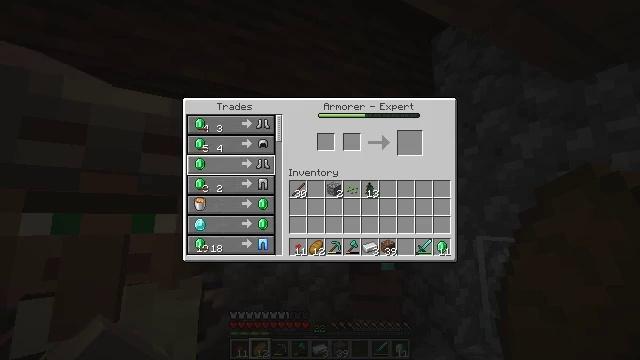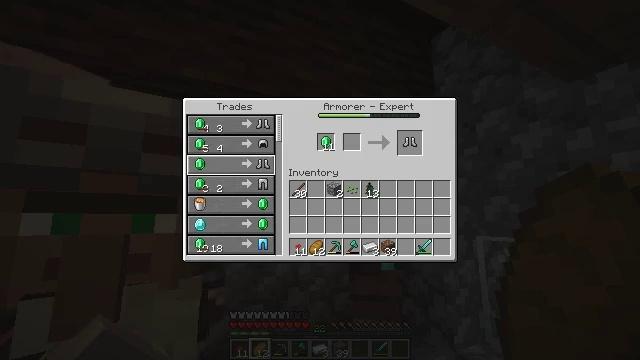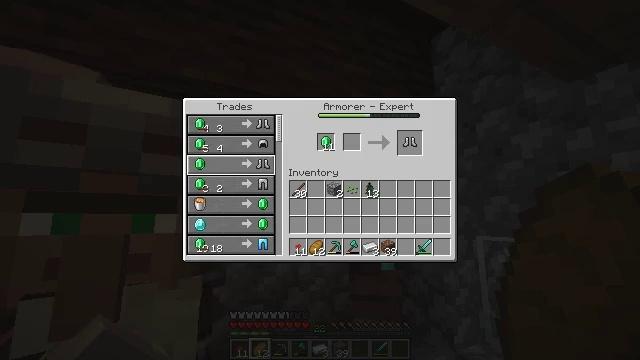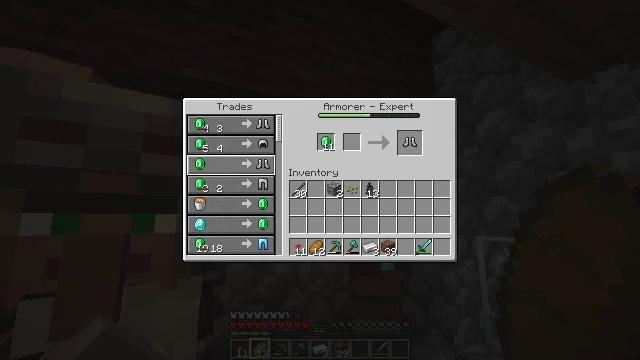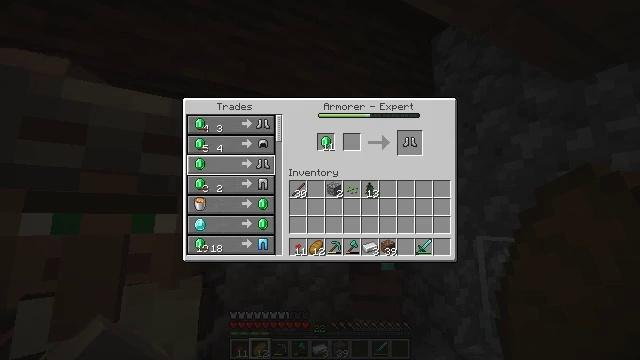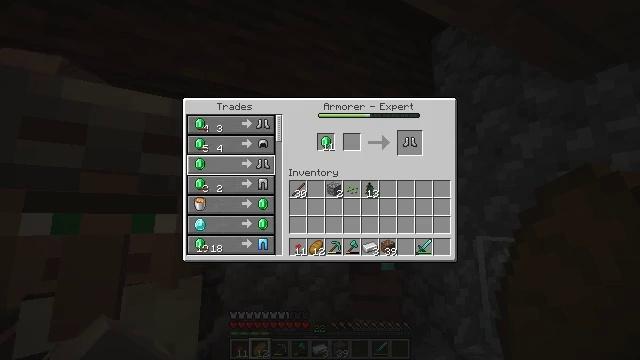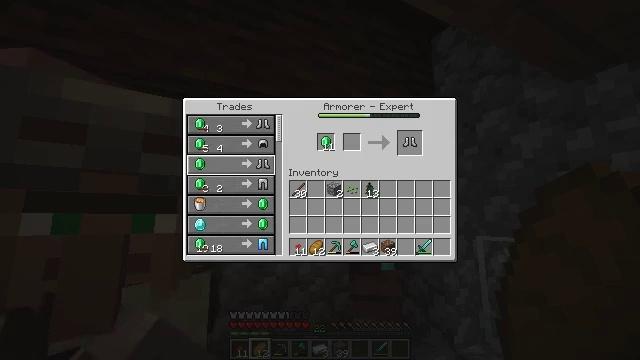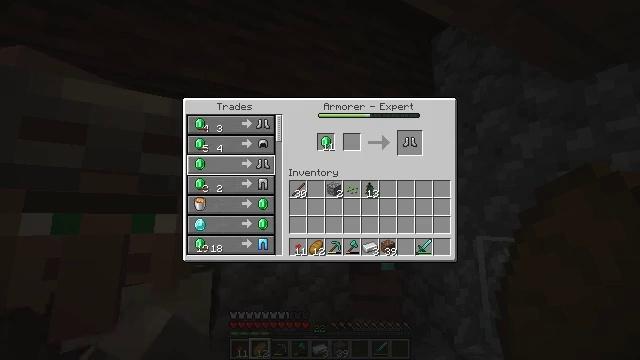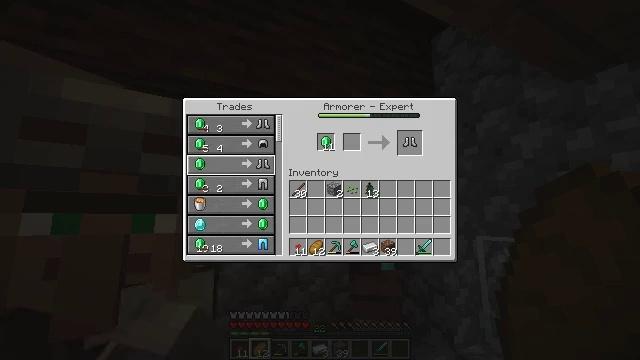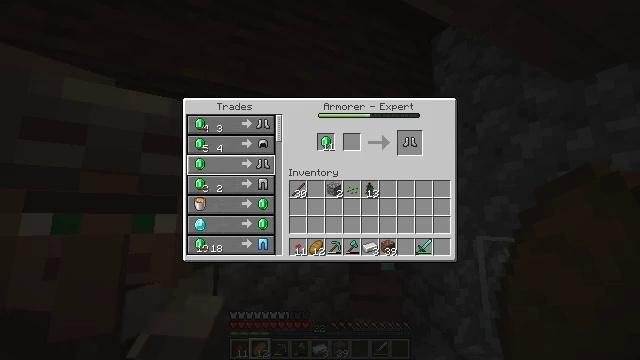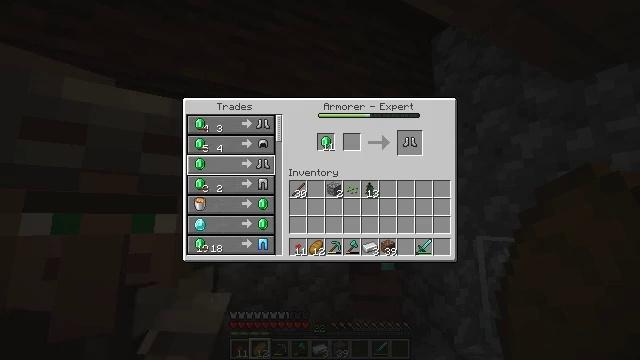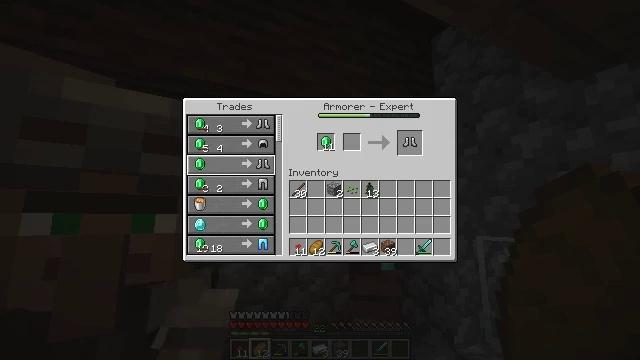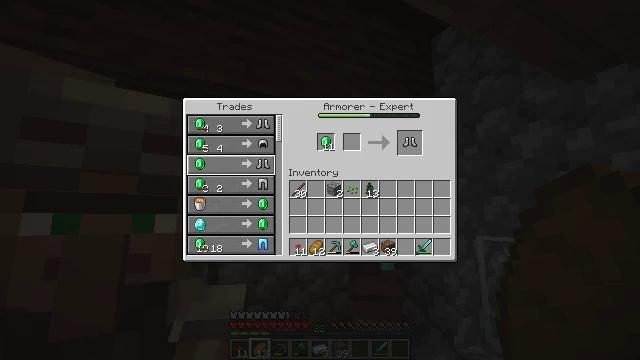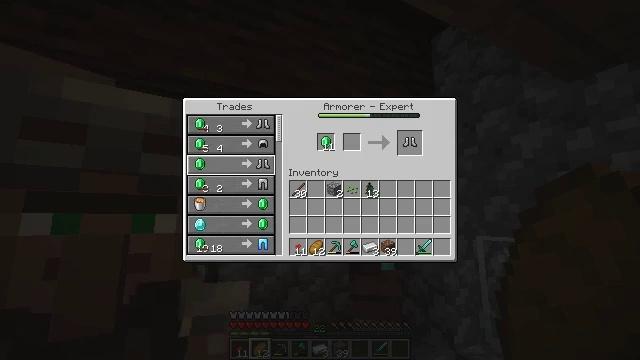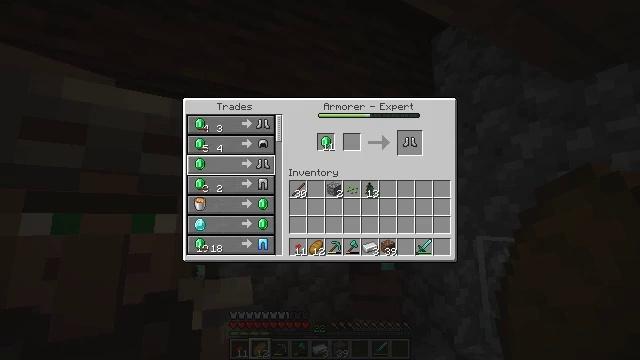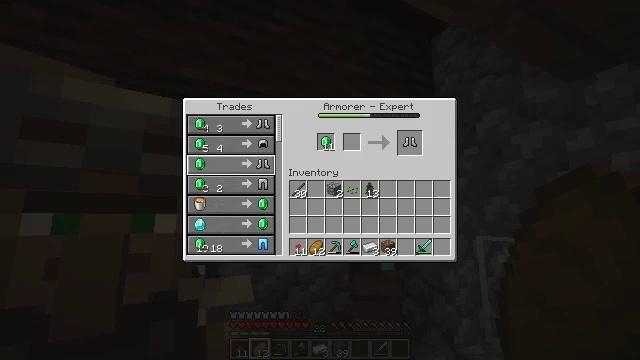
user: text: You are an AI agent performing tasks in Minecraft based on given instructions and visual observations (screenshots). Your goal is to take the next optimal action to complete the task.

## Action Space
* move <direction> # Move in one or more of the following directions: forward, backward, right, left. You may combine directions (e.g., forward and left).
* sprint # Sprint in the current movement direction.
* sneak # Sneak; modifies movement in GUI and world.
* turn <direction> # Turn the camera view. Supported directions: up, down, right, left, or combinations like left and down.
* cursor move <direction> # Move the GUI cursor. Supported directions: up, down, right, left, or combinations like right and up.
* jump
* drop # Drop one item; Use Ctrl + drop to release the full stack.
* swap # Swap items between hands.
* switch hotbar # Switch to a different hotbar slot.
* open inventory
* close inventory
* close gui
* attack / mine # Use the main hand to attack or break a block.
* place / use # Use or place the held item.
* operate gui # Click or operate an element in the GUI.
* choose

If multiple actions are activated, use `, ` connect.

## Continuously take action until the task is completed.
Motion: motion action
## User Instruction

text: Craft a set of chainmail boots on the crafting table.
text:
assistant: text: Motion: sneak, operate gui, open gui
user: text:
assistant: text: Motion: sneak, cursor move right, operate gui
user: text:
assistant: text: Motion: sneak
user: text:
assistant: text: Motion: sneak
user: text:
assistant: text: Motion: sneak
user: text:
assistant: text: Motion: sneak
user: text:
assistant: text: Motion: sneak
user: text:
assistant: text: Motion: sneak
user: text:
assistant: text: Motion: sneak
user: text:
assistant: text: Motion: sneak
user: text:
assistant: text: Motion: sneak, operate gui
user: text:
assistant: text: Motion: sneak, operate gui
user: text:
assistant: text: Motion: sneak, operate gui
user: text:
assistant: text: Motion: sneak, operate gui
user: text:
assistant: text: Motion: sneak
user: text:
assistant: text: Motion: sneak
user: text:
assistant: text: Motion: sneak, cursor move right
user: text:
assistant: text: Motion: sneak, cursor move right
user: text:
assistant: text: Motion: sneak, cursor move right
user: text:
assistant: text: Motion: sneak
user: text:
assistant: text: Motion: sneak
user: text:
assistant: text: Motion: sneak
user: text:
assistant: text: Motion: sneak
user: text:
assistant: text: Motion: sneak
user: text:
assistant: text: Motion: sneak
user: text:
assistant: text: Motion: sneak, cursor move left
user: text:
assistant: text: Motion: sneak, cursor move left
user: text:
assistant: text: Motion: sneak
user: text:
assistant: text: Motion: sneak
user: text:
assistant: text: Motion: sneak